Question: I have this code in java, for the use of the properties file, but when executing the secure code scan with , it generates issues of type "A1 Injection" and "A5 Broken Access Control" in the line that implements the method 'java.util.Properties.load()'. I couldn't find the solution for this problem. The property file is outside the build WAR in a different directory.
'''
public void initPop() {
logger.info("Cargar archivo de propiedades en memoria");
String configProp = "config.properties";
try {
Properties prop = new Properties();
InputStream inputSt = new FileInputStream("/home/ejm/properties/" + configProp);
prop.load(inputSt);
Map<String, String> help = new HashMap<String, String>();
for (Enumeration<?> names = prop.keys(); names.hasMoreElements();) {
String key = (String) names.nextElement();
help.put(key, prop.getProperty(key));
}
setLstProp(help);
inputSt.close();
prop.clear();
} catch (Exception ex) {
logger.error("[getValue] Archivo " + configProp + " no encontrado : " + ex.toString());
}
}
'''

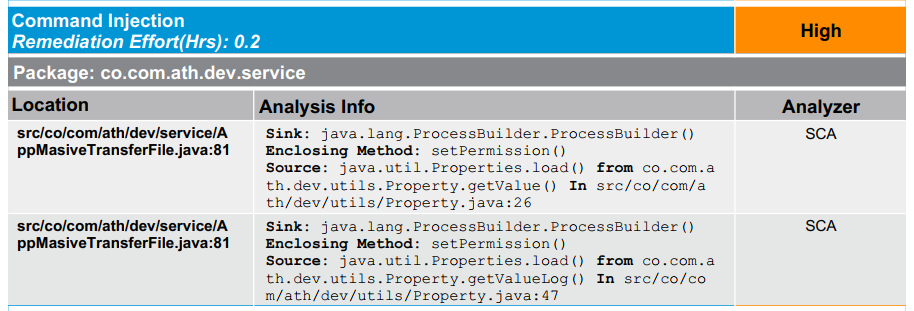
Answer: This case shows a source-code which is correct and does what it should.
The check shows that your code may or may not be used to manipulate data or access portions or your software/company which would be otherwise restricted and prohibited.
Lets get into detail.
A1 injection. That simply says that you load readable data from an extern file which could be manipulated. e.g. if you keep access-data in a property-file which can be read or changed. The property files have no security measure (like CRC or encoding).
A5 access. It warns you that you - if you load and use the data right away - may infect your system with a manipulated access or redirection to prohibited systems (e.g. you save a link to a hidden port which is normally only accessable via some kind of login-control).
The key to be on the safe side is "sanitizing your input-data". Control each and every pair for (a) value and range (b) accessibility of data and links (e.g. compare it with entries in databases if this user is allowed to do that) (c) store only values which are really necessary for this workstation (e.g. size of monitor, shortcuts, options, ..). If you do all that you can see it as what it is - a fair warning.